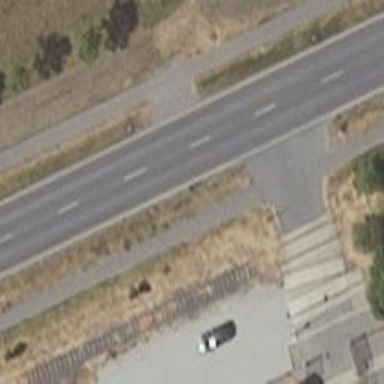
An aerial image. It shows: Primary highway with asphalt surface. It has sidewalks on both sides and cycle track.